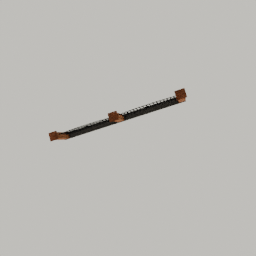
Label: architecture